Interaction volume radius: 10 \u00c5
Interaction volume height: 10 \u00c5
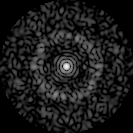
Disorder parameter: 0.8544